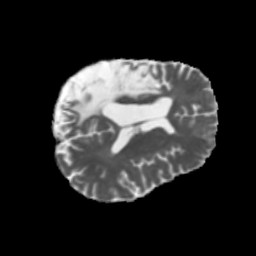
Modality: MD
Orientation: axial
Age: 43
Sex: male
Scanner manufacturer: siemens
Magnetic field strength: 3 T
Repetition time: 5.47 s
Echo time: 0.0854 s